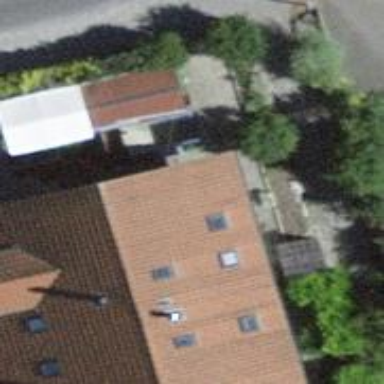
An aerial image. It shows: Residential building.